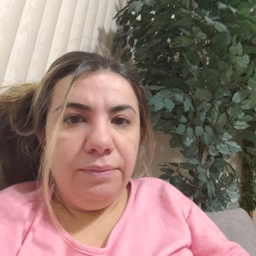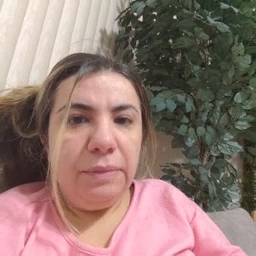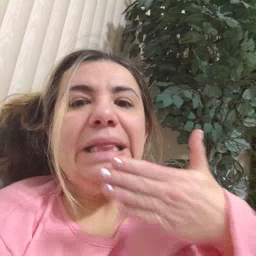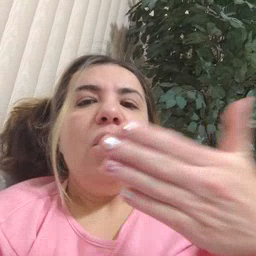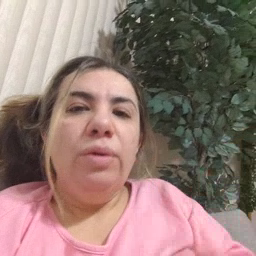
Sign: thankyou